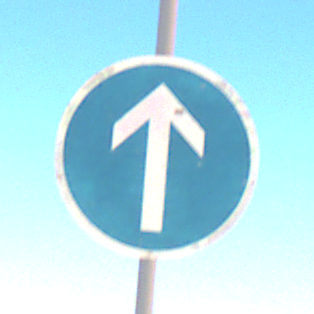
Verkehrszeichen: VorgeschriebeneFahrtrichtungGeradeaus
Umgebung: Outdoor, RoadRail
Tageszeit: MorningAfternoon
Wetter: Clear
Licht: Natural
Jahreszeit: NotSpecified
Kontrast: HighContrast